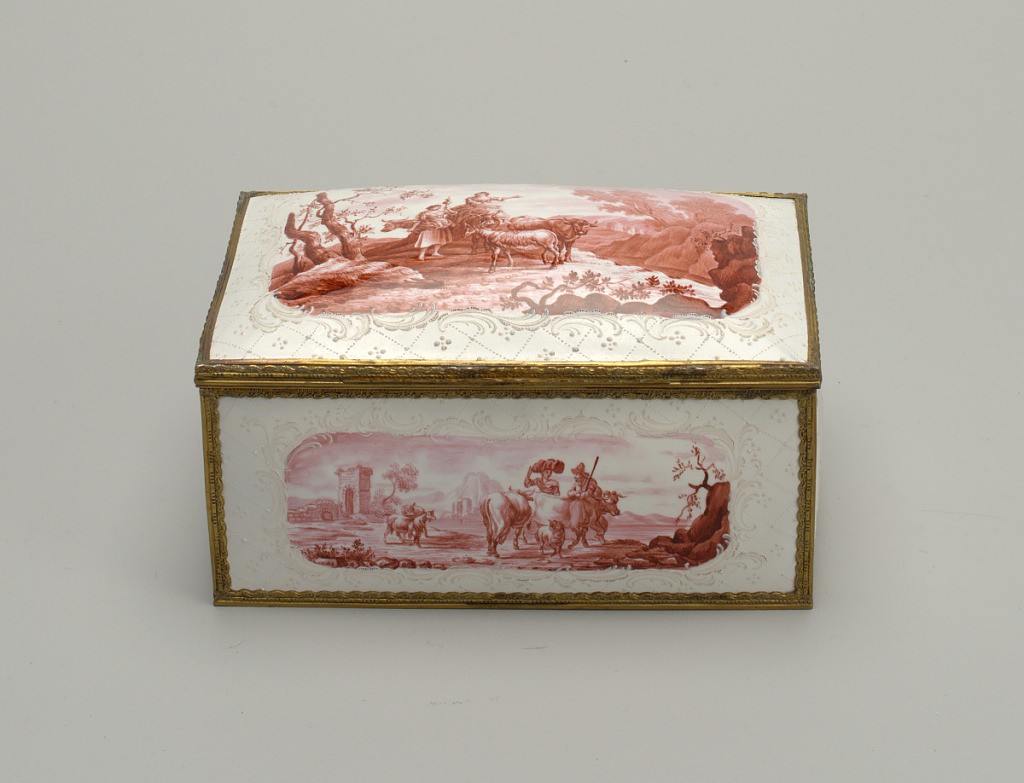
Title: Casket with hinged lid
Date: mid–late 18th century
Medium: Enameled copper
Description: Rectangular casket with convex sides and lid, and concave bottom. Opaque white enamel, with raised diaper and scroll pattern, surrounding oblong cartouches painted with pastoral scenes in rose camaieu. Plan white counter enamel. All edges mounted in scrolled copper gilt; lid piano-hinged; thumb piece bow-shaped.